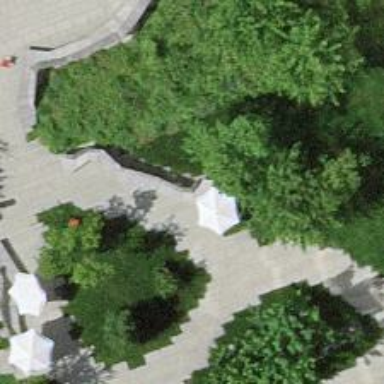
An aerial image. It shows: Bench for seating.